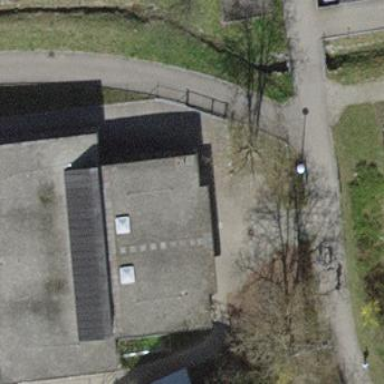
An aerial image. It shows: Kindergarten with flat roof.